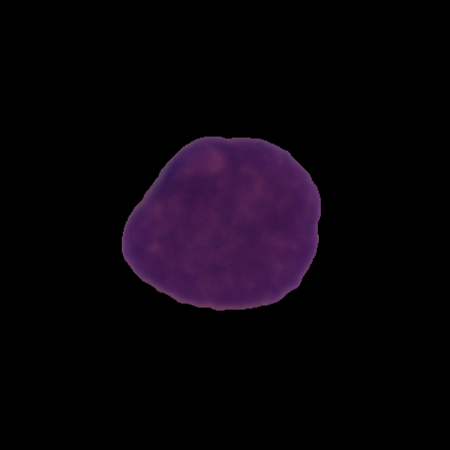
Label: cancer